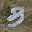
Label: 3